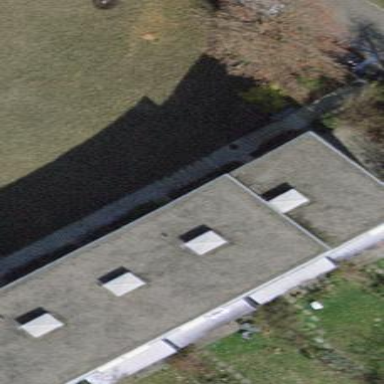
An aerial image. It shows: Flat-roofed terrace building.